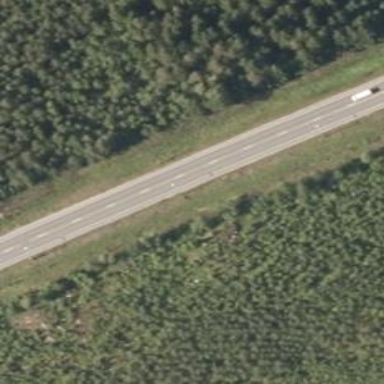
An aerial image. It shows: Asphalt trunk highway.